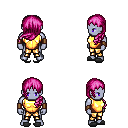
a pixel art fantasy rpg character, male body template, dark elf, purple skin, gold chest armor, gold greaves, pink left-swept hairstyle, leather bracers, gray slippers, four views (front, back, left, right), 2x2 character sprite sheet, small pixel art, hard edges, no anti-aliasing